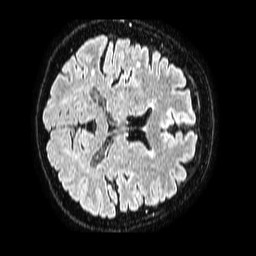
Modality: FLAIR
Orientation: axial
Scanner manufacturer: philips
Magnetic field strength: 1.5 T
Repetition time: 4.8 s
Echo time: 0.3 s